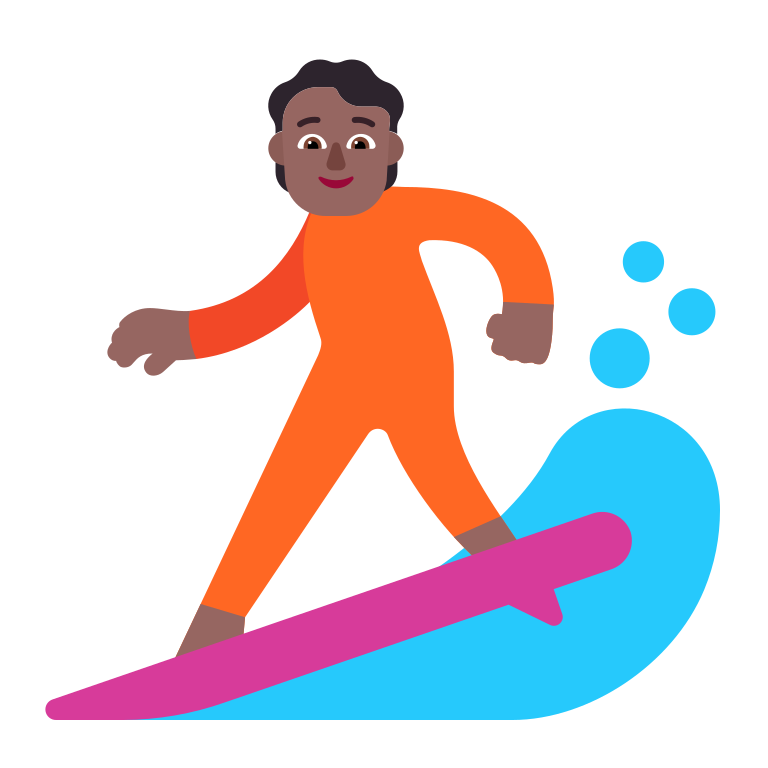
person surfing flat  dark